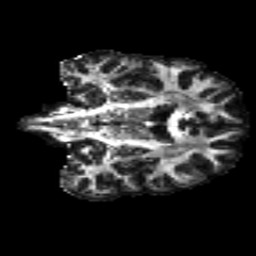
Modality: FA
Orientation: coronal
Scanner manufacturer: siemens
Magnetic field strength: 3 T
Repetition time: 4.16 s
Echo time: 0.0806 s